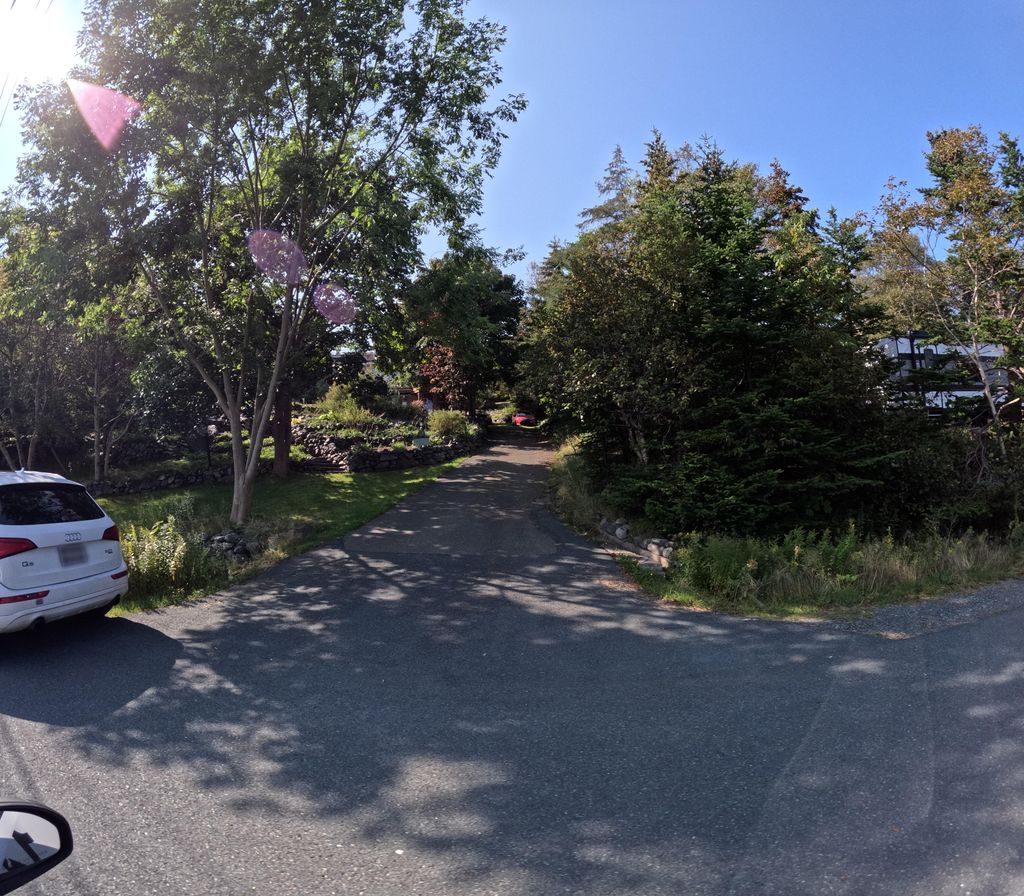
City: st_johns